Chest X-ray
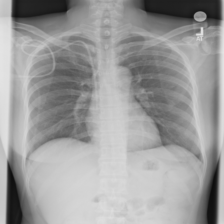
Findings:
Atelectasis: negative
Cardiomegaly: negative
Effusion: negative
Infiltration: negative
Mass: negative
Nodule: negative
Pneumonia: negative
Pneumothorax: negative
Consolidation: negative
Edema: negative
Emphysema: negative
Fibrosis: negative
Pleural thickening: negative
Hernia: negative